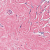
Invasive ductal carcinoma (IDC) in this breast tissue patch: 0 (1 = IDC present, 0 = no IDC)